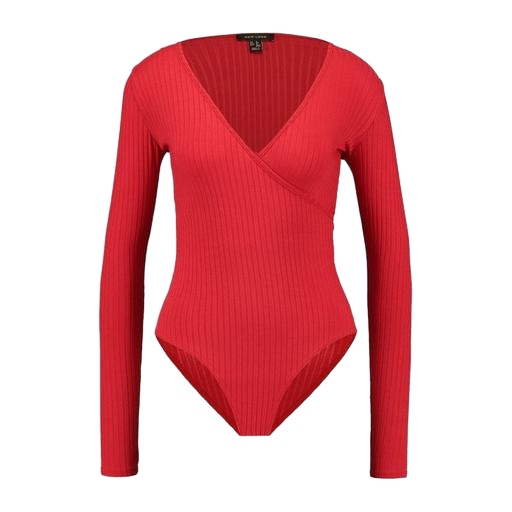
red and has long sleeves, red and long sleeves, vibrant red and long sleeves, white background